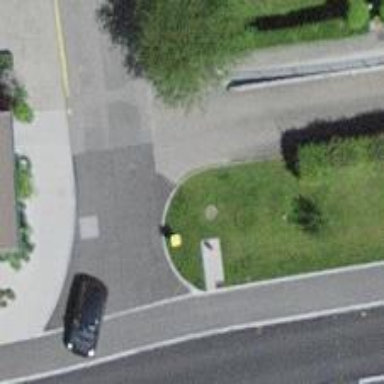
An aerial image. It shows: Post box.